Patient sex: F
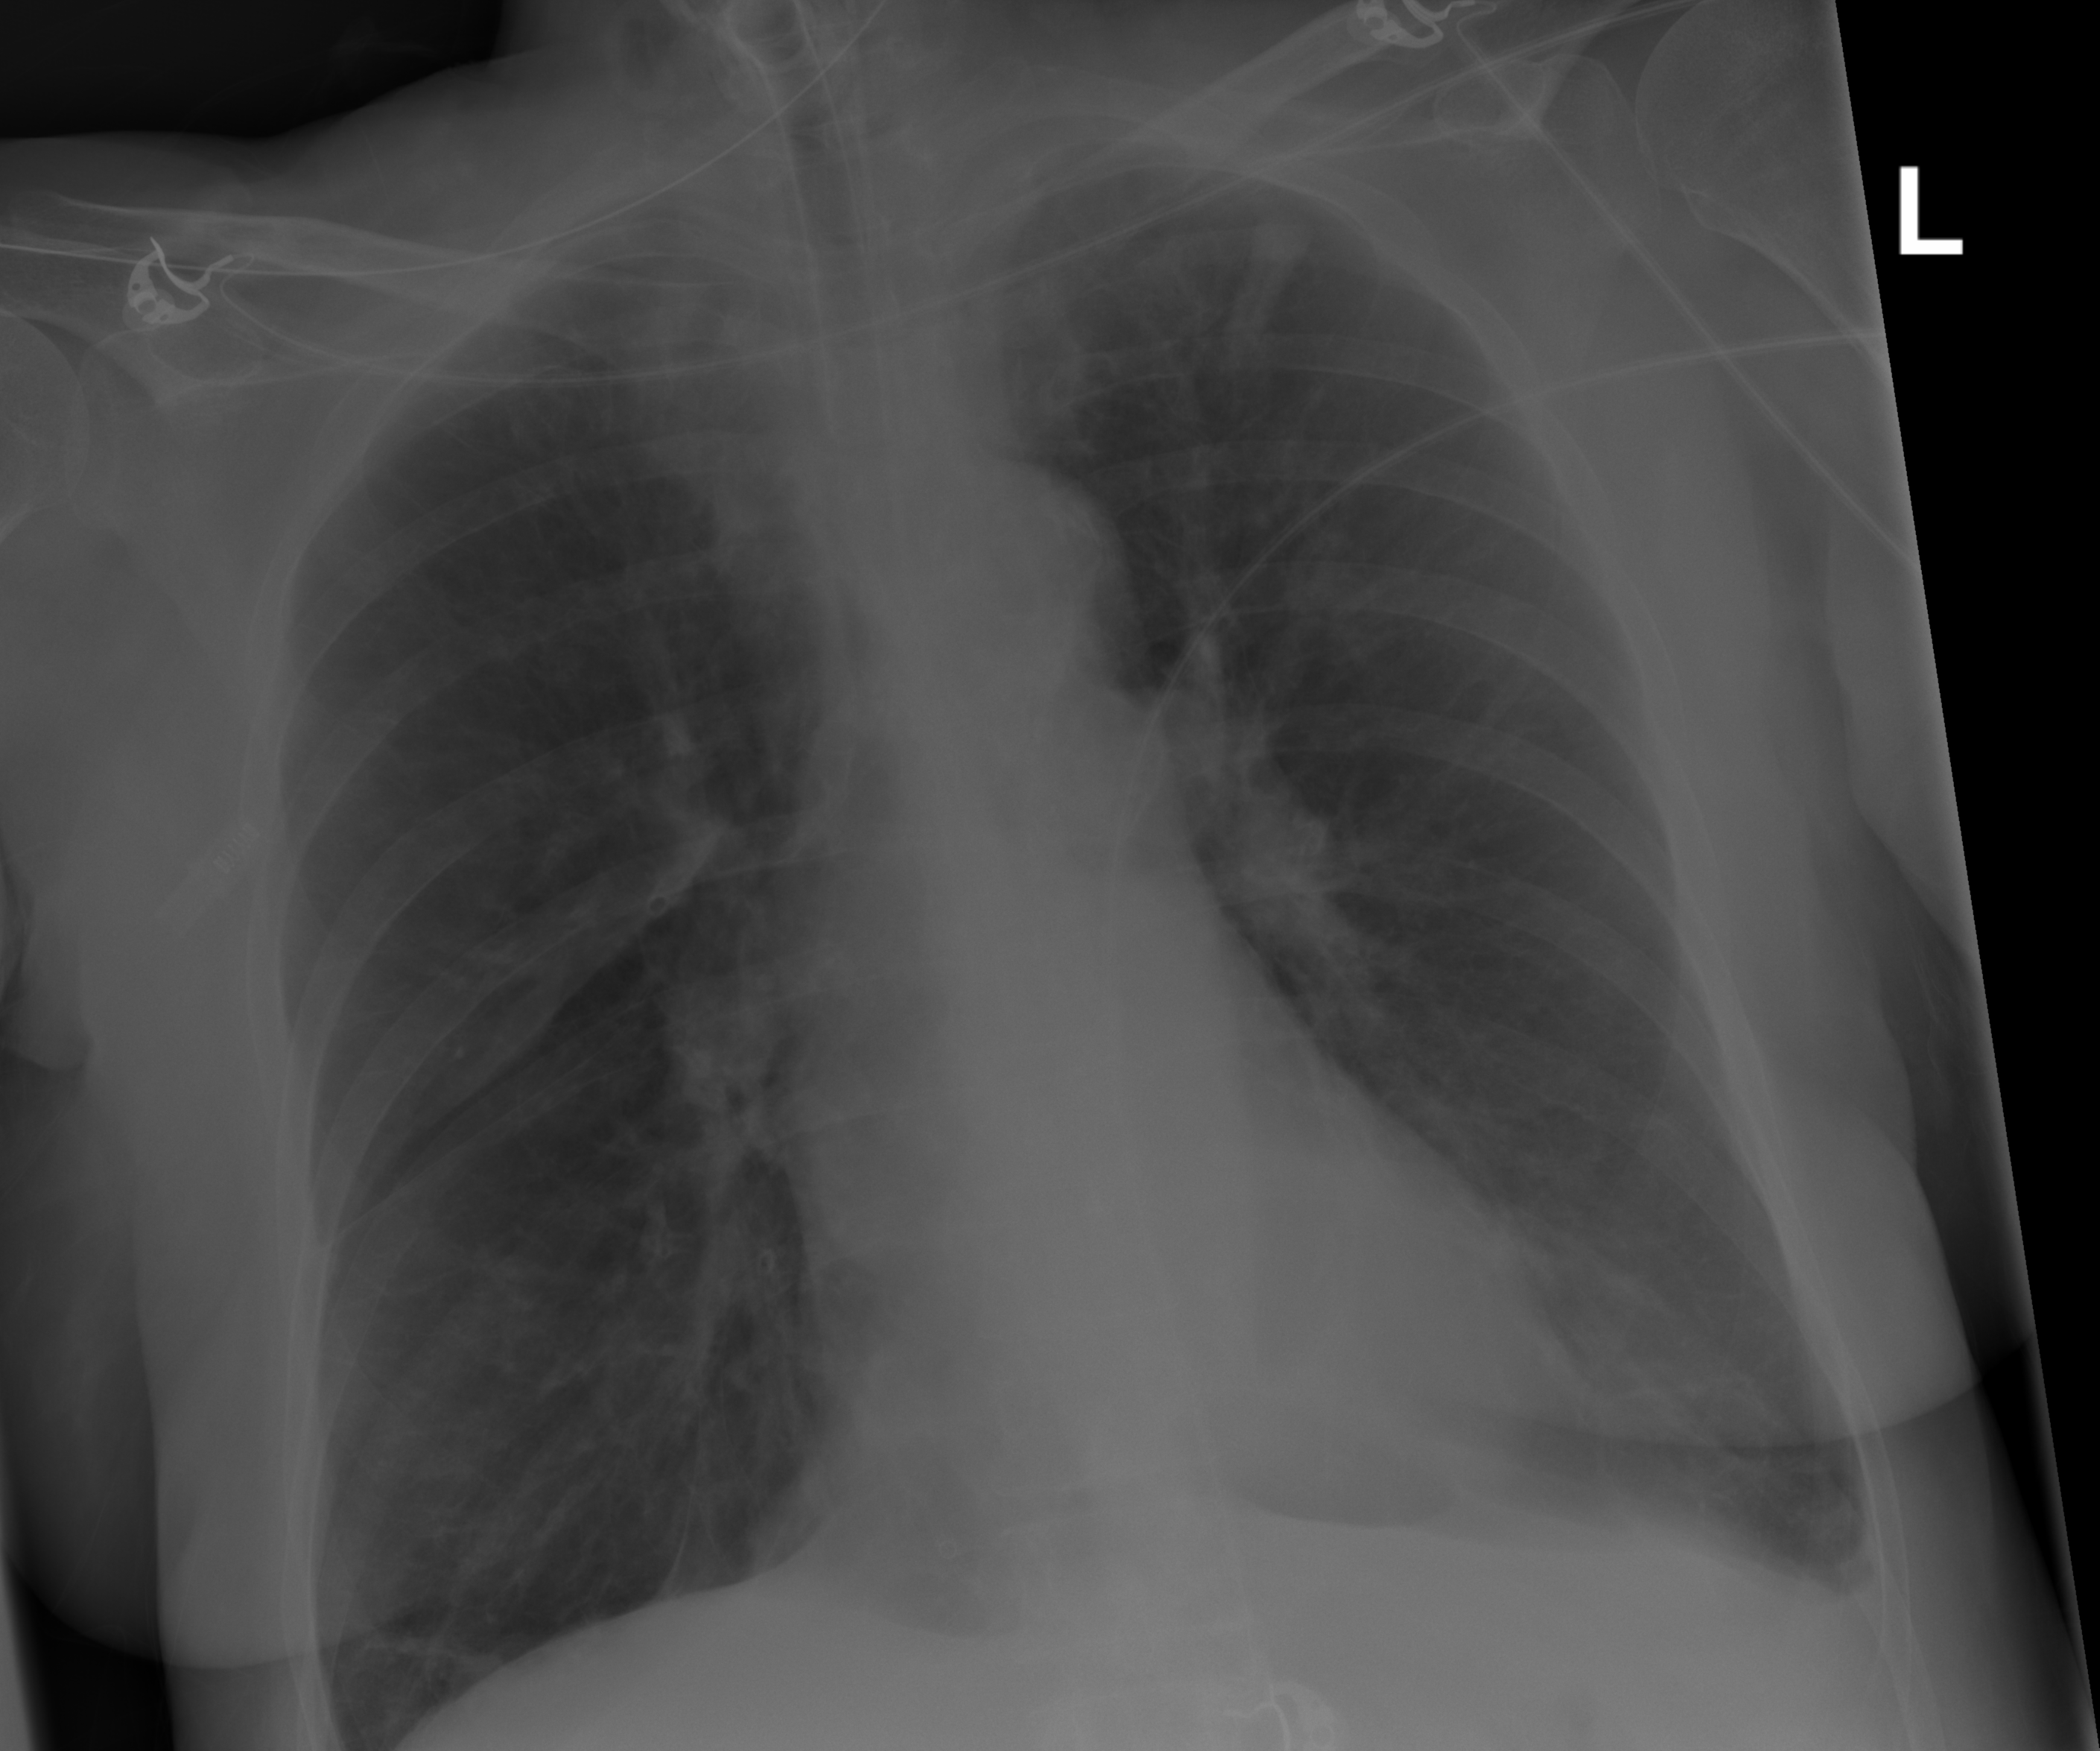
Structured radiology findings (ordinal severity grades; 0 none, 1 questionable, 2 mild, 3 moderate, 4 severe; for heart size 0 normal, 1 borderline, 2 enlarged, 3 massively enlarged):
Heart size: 0
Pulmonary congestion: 0
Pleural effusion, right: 0
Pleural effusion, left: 2
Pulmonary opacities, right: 0
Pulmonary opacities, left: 0
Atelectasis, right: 2
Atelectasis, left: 2